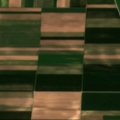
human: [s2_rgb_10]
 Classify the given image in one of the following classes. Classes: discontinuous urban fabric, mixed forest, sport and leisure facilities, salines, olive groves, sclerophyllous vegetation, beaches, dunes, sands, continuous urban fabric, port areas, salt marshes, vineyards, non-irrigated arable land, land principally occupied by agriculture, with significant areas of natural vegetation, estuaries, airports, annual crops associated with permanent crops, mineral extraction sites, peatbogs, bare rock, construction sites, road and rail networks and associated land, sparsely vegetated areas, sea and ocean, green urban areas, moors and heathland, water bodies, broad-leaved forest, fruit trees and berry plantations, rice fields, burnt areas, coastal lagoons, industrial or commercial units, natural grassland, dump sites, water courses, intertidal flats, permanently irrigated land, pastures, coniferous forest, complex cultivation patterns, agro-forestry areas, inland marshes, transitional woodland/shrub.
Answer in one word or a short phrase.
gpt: non-irrigated arable land